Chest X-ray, PA view. Patient: 37 years old, sex M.
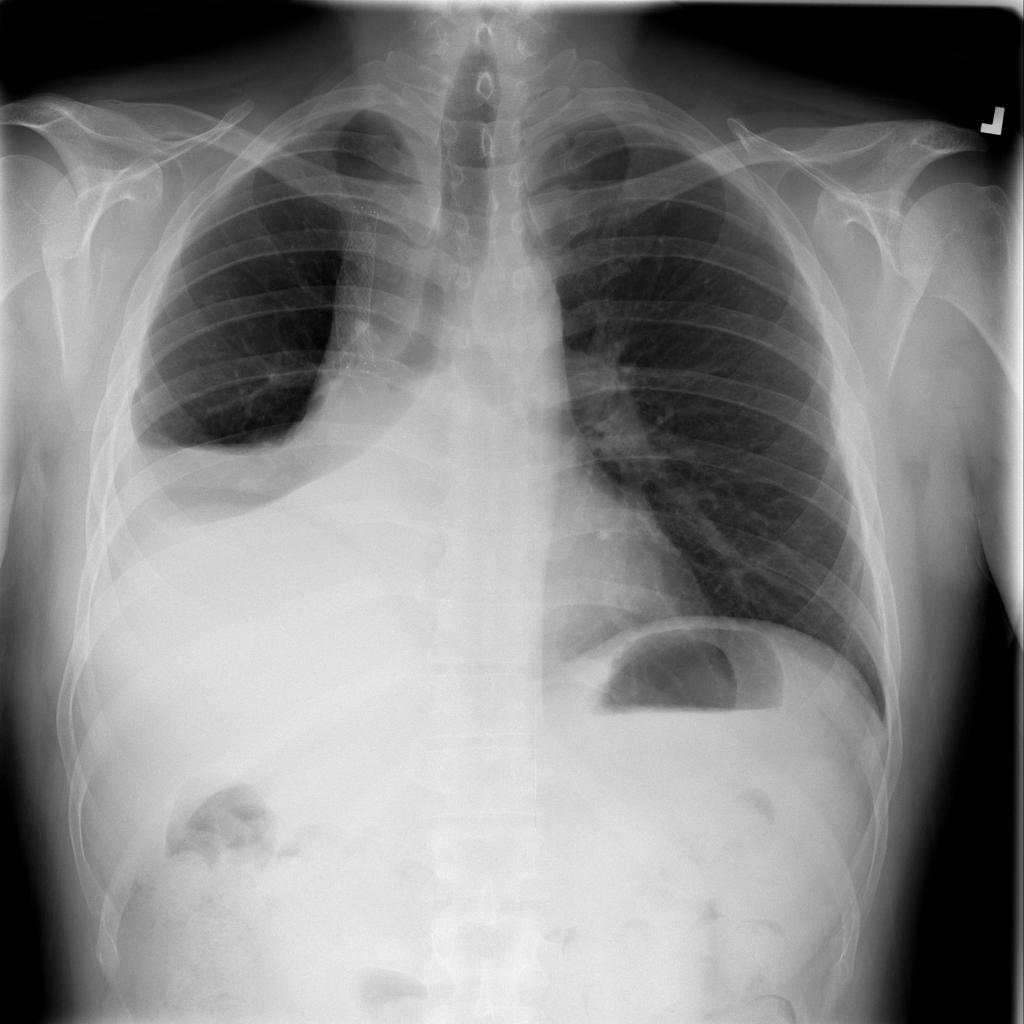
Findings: No Finding